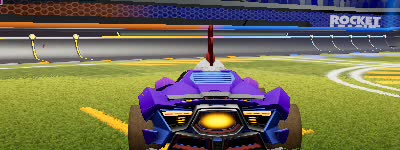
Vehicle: werewolf